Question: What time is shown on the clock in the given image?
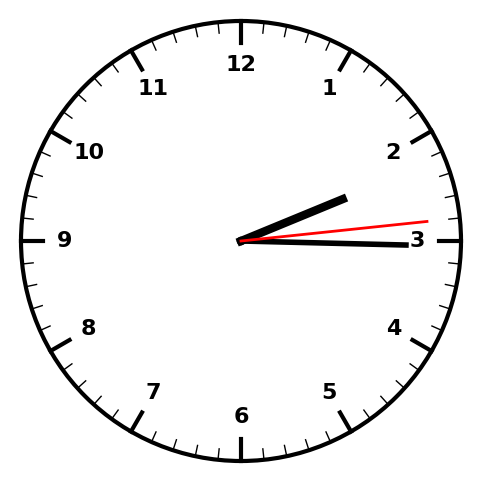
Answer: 02:15:14